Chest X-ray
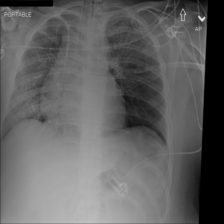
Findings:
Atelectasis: negative
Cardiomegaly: negative
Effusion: negative
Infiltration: positive
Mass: negative
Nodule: negative
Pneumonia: positive
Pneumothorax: negative
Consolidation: negative
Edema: positive
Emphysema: negative
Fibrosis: negative
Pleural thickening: negative
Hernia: negative